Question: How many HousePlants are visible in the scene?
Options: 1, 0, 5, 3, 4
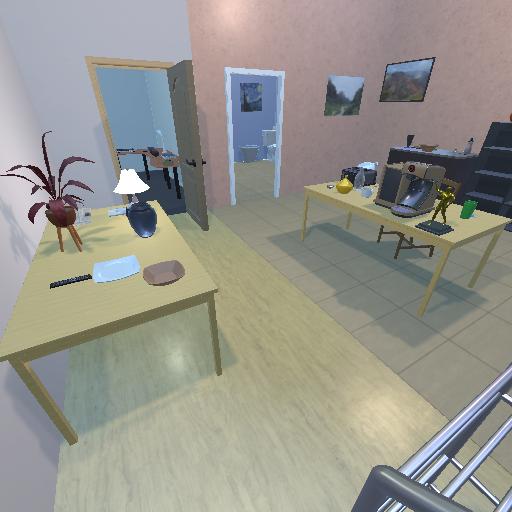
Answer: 1